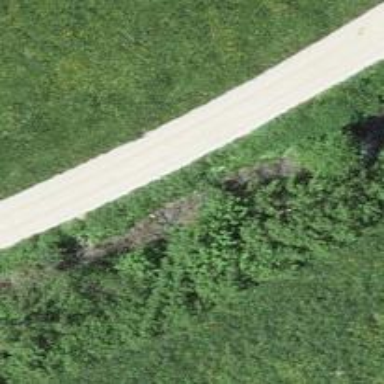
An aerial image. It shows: Gravel track with grade2 tracktype. There is no sidewalk along the track.